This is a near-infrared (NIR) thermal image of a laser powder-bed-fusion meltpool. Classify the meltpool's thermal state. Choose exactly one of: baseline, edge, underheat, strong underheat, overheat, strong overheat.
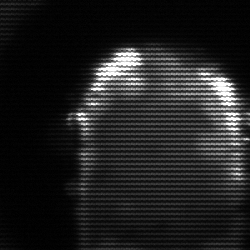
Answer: baseline